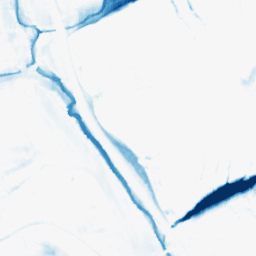
Category: morphological
Decomposition family: morphological_ellipse
Decomposition parameters: operation: closing
width: 30
height: 10
Upsampling method: cubic_mitchell
Upsampling parameters: scale: 2
Upsampling scale: 2